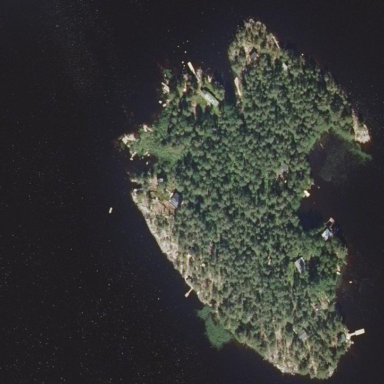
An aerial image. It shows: Islet surrounded by woodland.